Question: Anyone knows a way do detect blobs with python cv opencv lib? Initally I don't want use external lib as cvBlobs.
I'm working on a license plate recognition and have some images processed like that
and want separate the blobs to catch the plate.
I've yet made it using AForge in C#:
'''
BlobCounterBase bc = new BlobCounter();
bc.FilterBlobs = true;
bc.MinHeight = 5;
bc.MinWidth = 5;
bc.ProcessImage(bitmap);
Blob[] blobs = bc.GetObjectsInformation();
for (int i = 0, n = blobs.Length; i < n; i++)
{
if (blobs.Length > 0)
{
bc.ExtractBlobsImage(bitmap, blobs[i], true);
Bitmap copy = blobs[i].Image.ToManagedImage();
Console.WriteLine(blobs[i].Rectangle.Size.ToString());
copy.Save("C:/Users/Marcilio/Desktop/segmentacao/" + i + ".jpg");
}
}
bitmap.Save("C:/Users/Marcilio/Desktop/foto2.jpg");
'''
And now I need the equivalent to python's opencv.
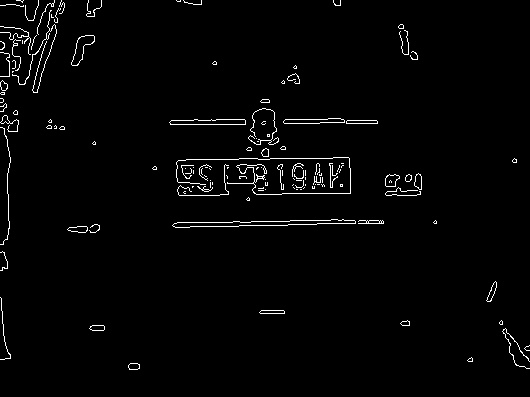
Answer: OpenCV has the <URL> function which returns a list of contours and their hierarchy.
Once you have the contours, you can get their moments (e.g. to calculate the centroid), their areas, their convexity and everything else you need.
So your code would look something like this (untested):
'''
contours, _ = cv2.findContours(image, cv2.RETR_LIST, cv2.CHAIN_APPROX_SIMPLE)
for c in contours:
rect = cv2.boundingRect(c)
if rect[2] < 5 or rect[3] < 5: continue
print cv2.contourArea(c)
'''